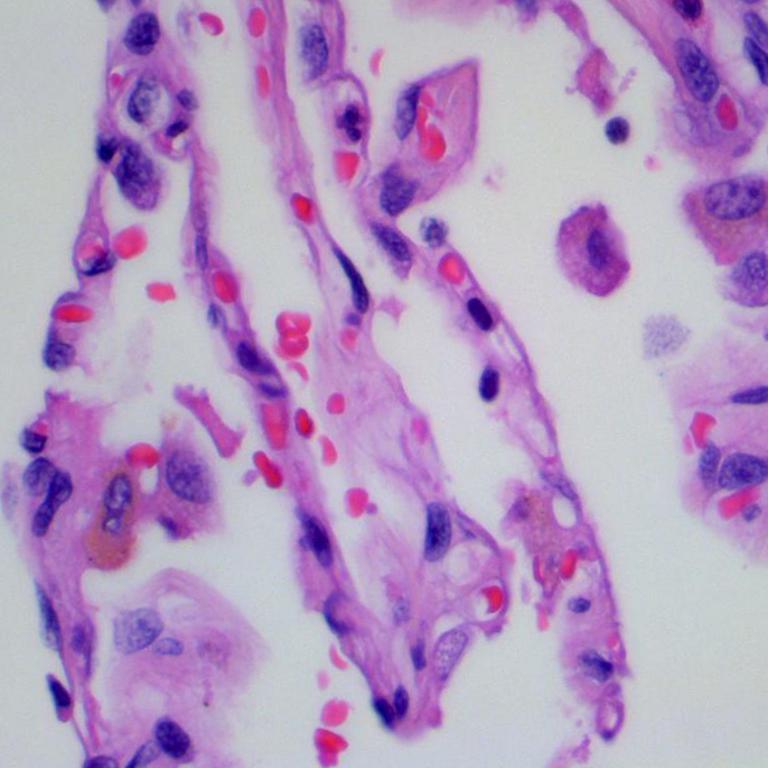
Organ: lung
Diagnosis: benign